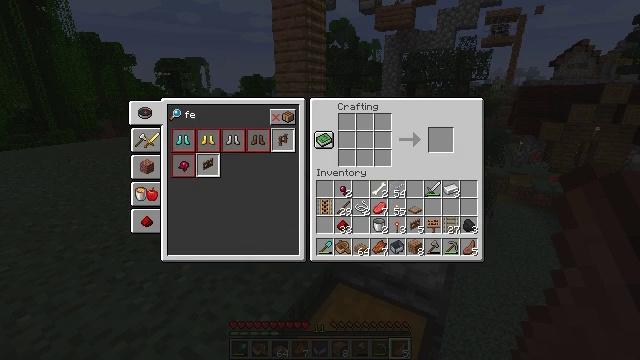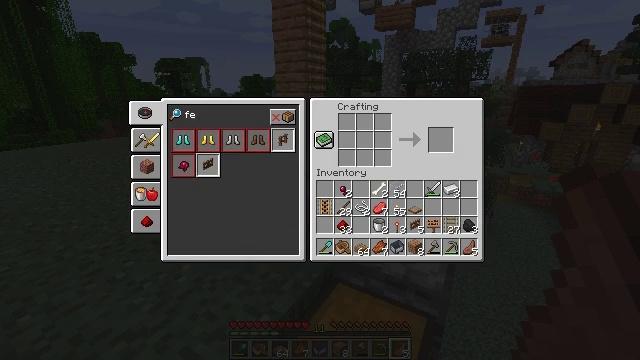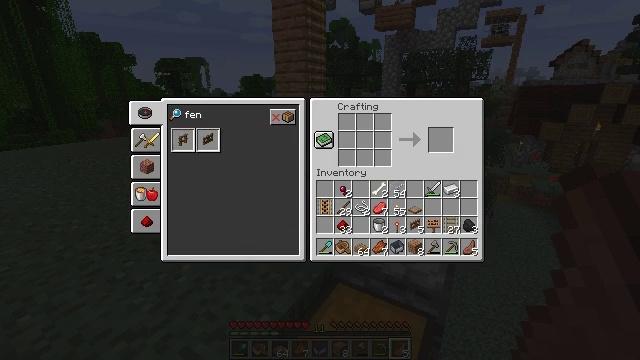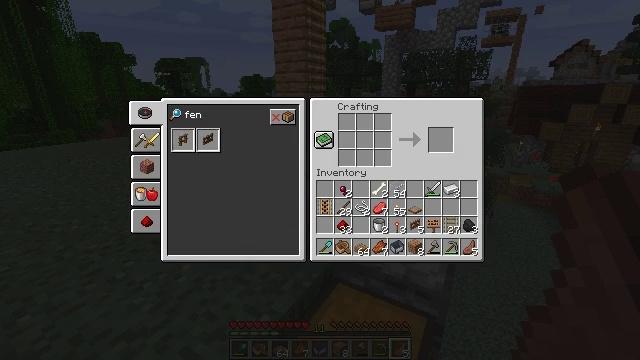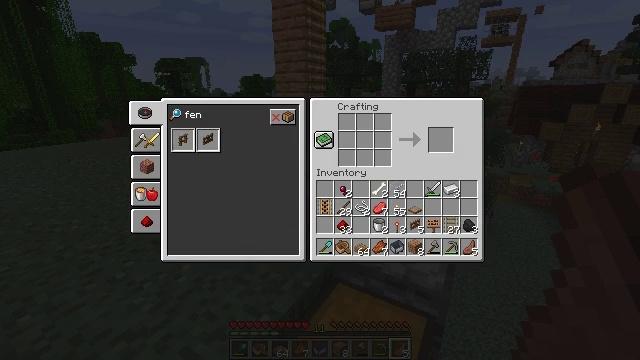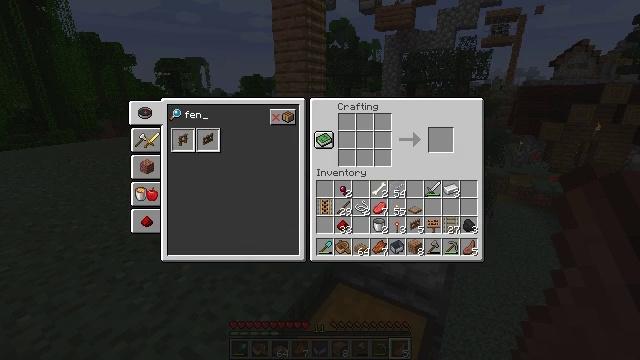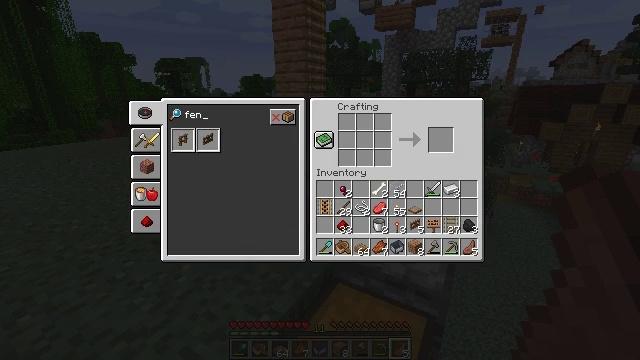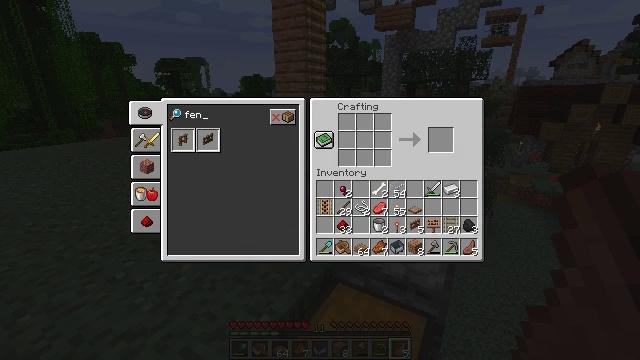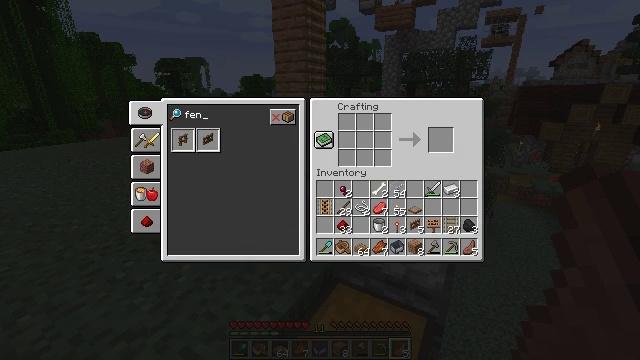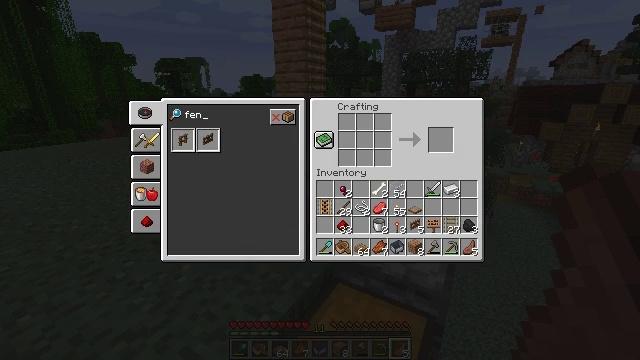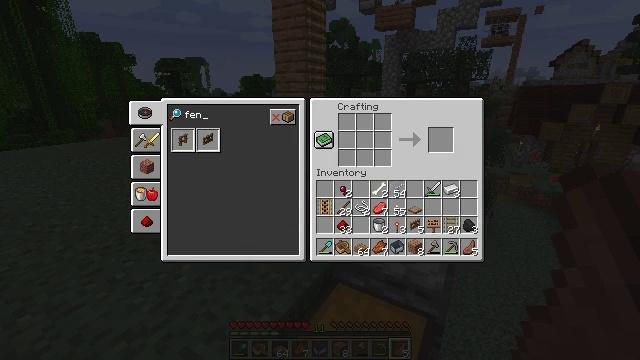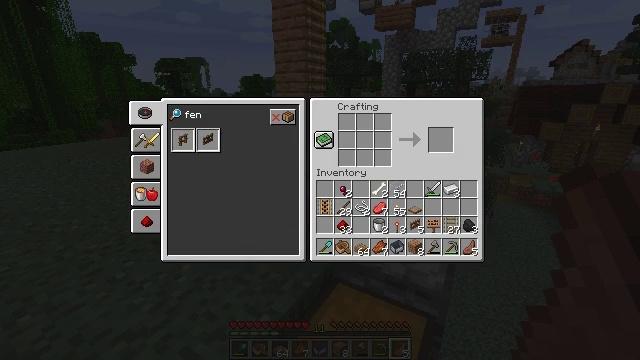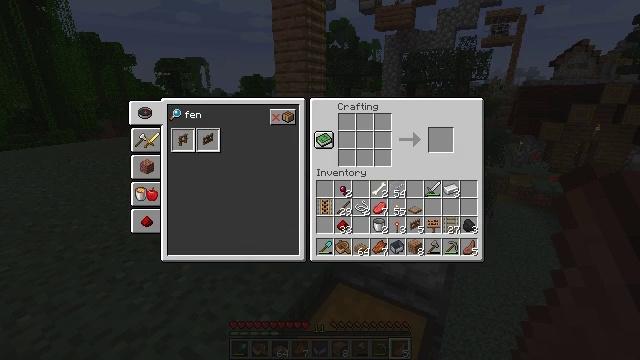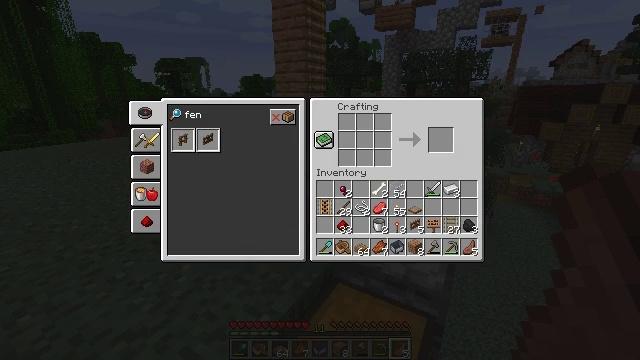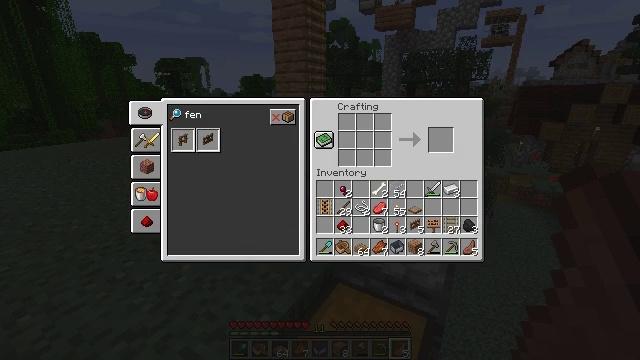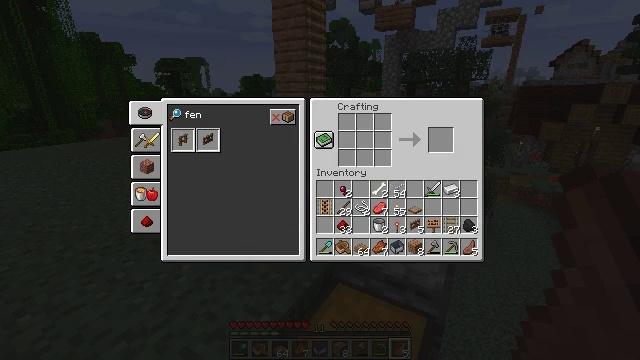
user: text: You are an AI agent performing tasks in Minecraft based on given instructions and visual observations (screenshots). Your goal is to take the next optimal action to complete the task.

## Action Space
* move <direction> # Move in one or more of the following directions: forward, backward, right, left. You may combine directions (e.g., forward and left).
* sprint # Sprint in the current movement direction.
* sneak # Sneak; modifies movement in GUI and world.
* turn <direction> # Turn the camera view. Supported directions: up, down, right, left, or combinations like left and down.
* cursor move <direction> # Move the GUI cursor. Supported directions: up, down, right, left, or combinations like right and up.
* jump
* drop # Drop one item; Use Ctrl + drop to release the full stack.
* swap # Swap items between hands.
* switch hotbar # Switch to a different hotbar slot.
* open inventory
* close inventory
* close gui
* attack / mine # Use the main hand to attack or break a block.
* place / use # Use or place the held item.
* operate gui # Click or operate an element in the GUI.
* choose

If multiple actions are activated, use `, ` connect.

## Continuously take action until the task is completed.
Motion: motion action
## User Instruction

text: Craft a jungle fence with the necessary resources on the crafting table.
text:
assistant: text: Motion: no_op
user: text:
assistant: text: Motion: no_op
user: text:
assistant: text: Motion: no_op
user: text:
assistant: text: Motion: no_op
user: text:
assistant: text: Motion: no_op
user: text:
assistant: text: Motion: no_op
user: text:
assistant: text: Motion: no_op
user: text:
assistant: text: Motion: no_op
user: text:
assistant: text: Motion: no_op
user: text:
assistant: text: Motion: no_op
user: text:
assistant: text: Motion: no_op
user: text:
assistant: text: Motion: no_op
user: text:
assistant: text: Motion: no_op
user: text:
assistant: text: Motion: no_op
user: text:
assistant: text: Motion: no_op
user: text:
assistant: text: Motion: no_op
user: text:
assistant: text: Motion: no_op
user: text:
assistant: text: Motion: no_op
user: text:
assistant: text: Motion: no_op
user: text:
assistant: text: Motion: no_op
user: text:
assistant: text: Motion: no_op
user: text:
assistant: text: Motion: no_op
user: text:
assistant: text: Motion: no_op
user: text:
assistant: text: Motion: cursor move left and down
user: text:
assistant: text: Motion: cursor move left
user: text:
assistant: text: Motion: no_op
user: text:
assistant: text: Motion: no_op
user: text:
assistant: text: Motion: no_op
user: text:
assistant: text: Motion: no_op
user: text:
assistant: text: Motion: cursor move right